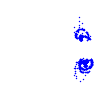
Particle: proton